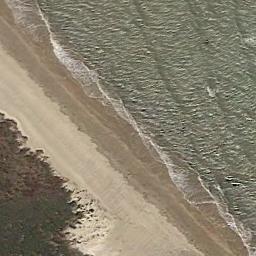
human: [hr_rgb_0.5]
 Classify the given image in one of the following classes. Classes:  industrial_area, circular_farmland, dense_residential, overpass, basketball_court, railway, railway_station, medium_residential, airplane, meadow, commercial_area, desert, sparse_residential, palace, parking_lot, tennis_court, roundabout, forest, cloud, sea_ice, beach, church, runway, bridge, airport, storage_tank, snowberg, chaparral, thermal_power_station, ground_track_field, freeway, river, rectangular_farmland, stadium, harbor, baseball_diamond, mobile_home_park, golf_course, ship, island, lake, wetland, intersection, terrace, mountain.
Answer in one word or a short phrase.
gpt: beach